Interaction volume radius: 5 \u00c5
Interaction volume height: 10 \u00c5
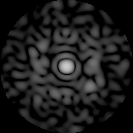
Disorder parameter: 0.8165